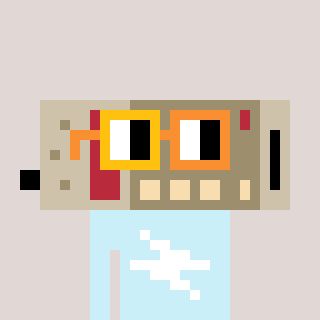
a pixel art character with square yellow and orange glasses, a cordless phone-shaped head and a cold-colored body on a warm background